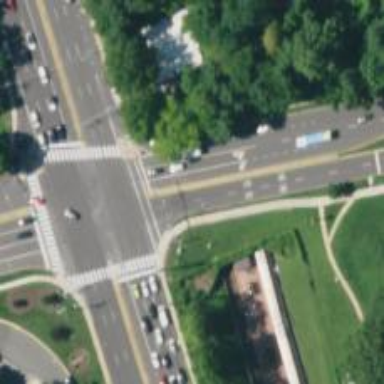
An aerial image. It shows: Marked road crossing.